Interaction volume radius: 10 \u00c5
Interaction volume height: 15 \u00c5
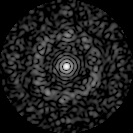
Disorder parameter: 0.8079